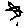
Label: star